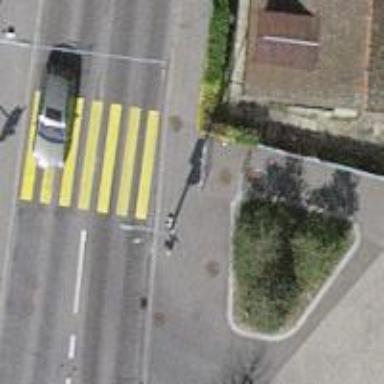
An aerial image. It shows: Kerb barrier.